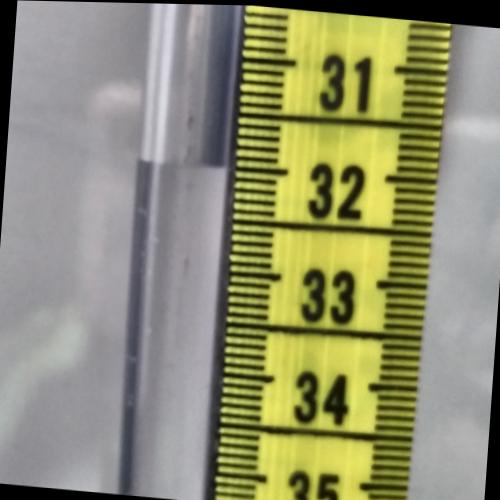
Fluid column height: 32.0 cm